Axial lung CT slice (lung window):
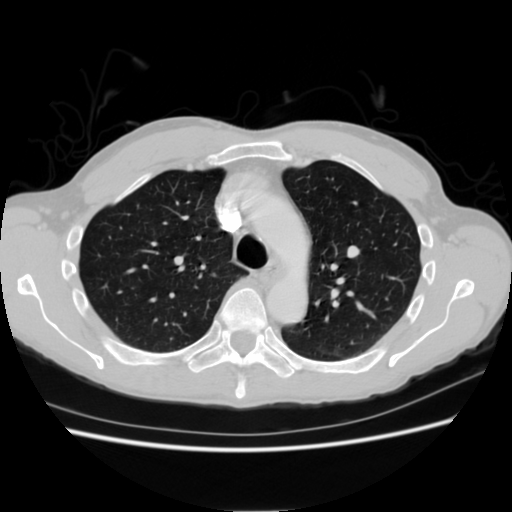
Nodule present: no